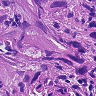
Metastatic tissue present: yes